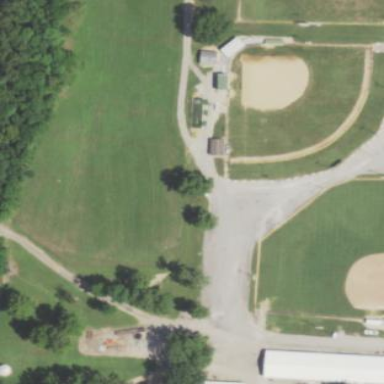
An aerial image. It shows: Baseball pitch for leisure and sports activities.